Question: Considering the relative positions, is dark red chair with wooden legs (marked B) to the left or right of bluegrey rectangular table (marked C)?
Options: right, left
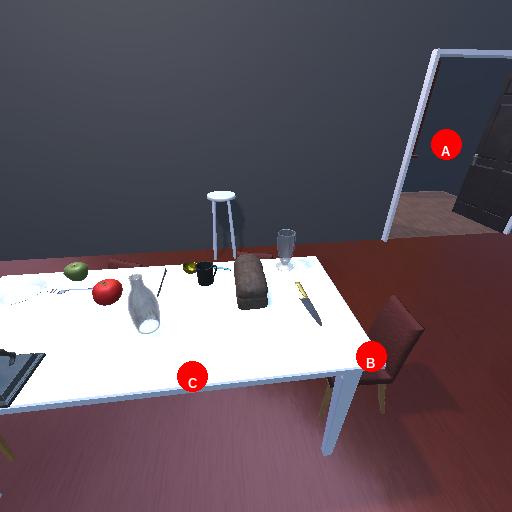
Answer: right